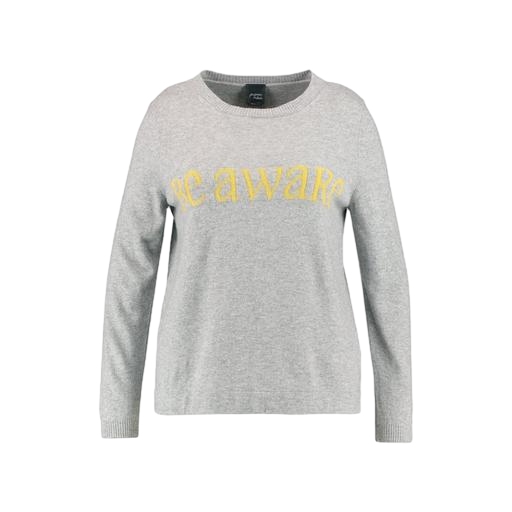
two-for sweater, crewneck shirt, gray crewneck contrast, white background